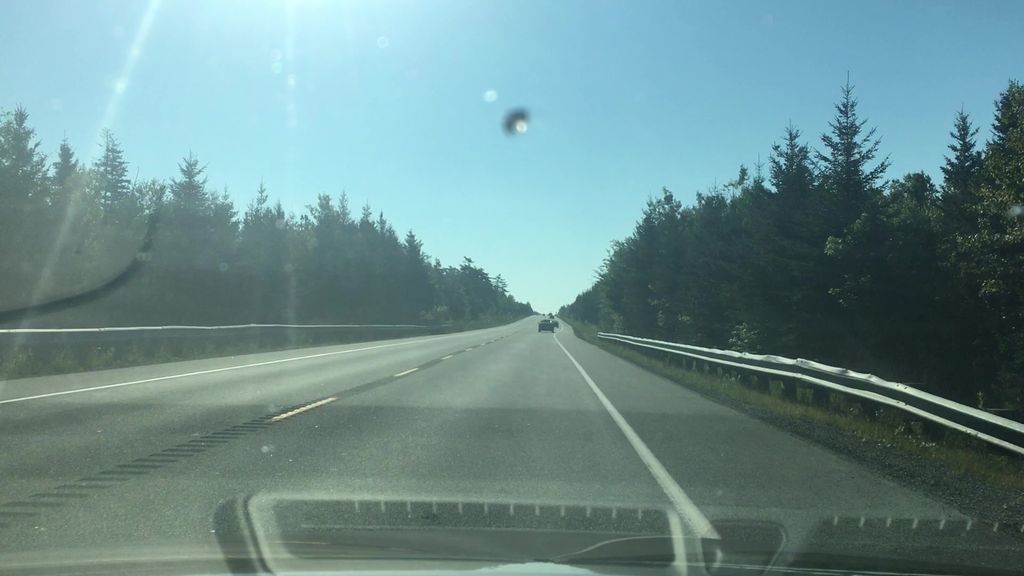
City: halifax